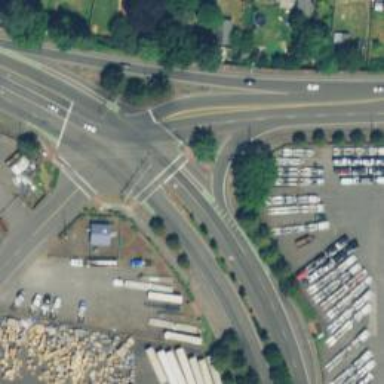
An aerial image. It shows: Asphalt road with secondary link designation.